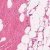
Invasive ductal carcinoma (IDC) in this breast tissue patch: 0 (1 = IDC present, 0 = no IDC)